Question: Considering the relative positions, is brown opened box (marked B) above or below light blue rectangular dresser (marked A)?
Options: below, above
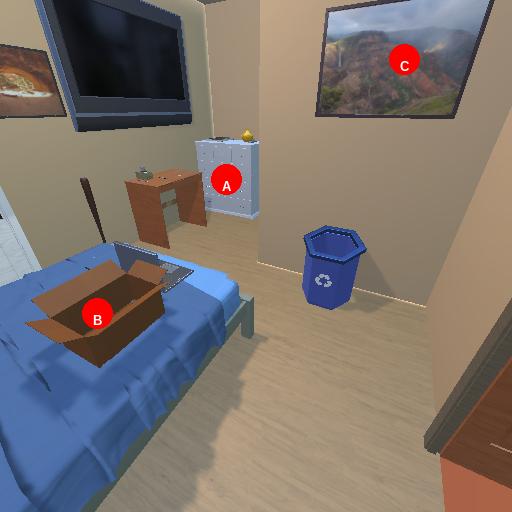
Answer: below